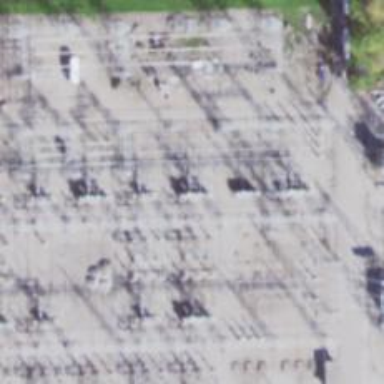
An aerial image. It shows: Switch for power supply.